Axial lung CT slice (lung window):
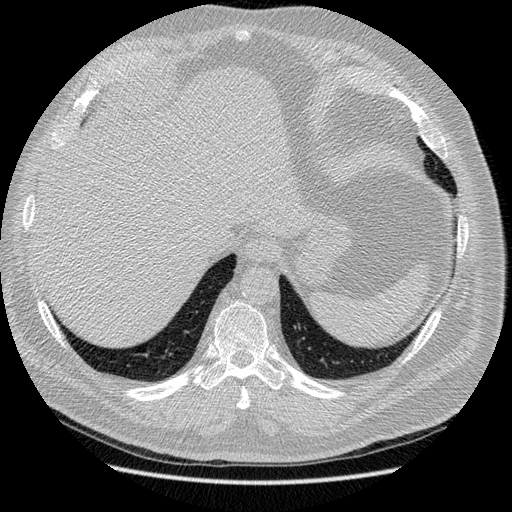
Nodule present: no